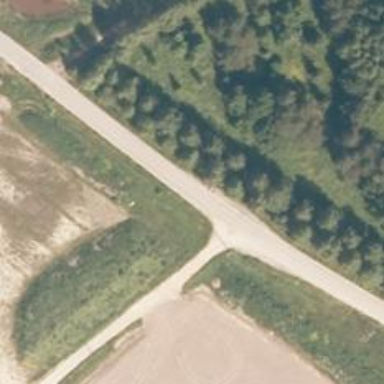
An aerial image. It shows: Tertiary road.